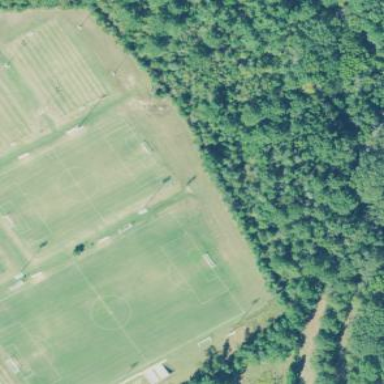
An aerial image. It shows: Soccer pitch for outdoor sports and leisure activities.